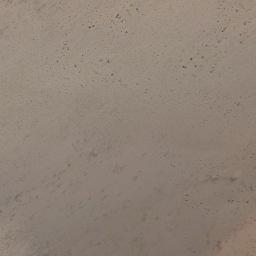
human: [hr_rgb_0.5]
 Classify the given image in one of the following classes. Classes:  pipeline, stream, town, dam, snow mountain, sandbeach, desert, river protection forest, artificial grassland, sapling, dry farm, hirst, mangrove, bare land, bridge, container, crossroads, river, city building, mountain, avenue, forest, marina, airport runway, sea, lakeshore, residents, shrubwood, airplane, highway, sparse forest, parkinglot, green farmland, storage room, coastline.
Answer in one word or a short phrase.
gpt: bare land